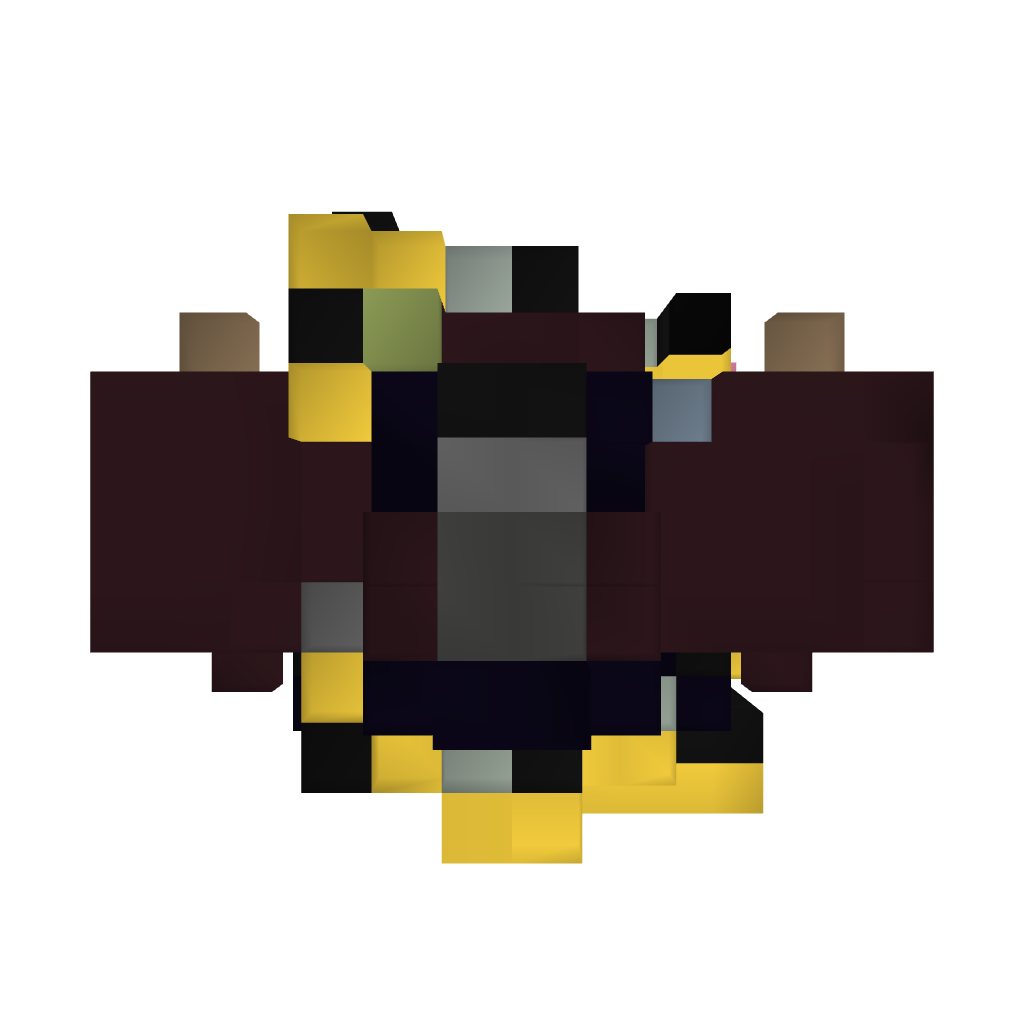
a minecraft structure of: NetherBoat Mecanism